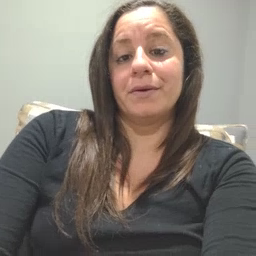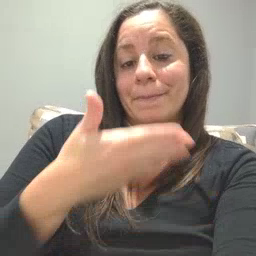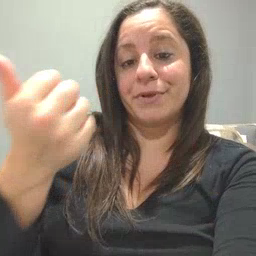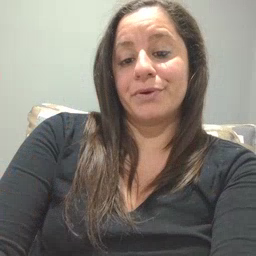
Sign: better